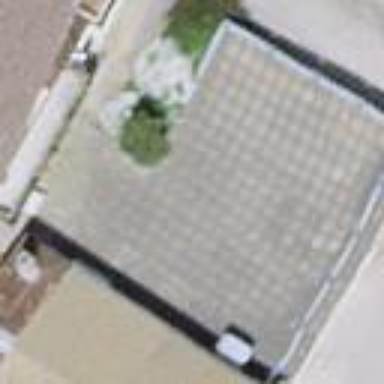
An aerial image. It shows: Garage building.